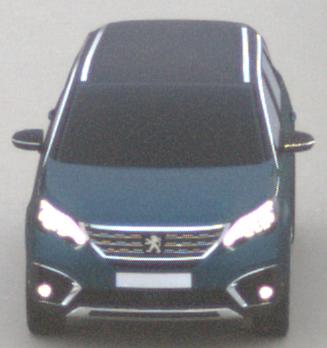
Make: Peugeot
Model: 5008 1.2 PureTech 130 Active
Detailed model: 5008 (II) (03/17 - 09/20)
Model produced from: 2017/03
Model produced until: 2018/07
Doors: 5
Color: blue
Road condition: dry road
Daytime: sunrise or sunset
Contrast: low contrast